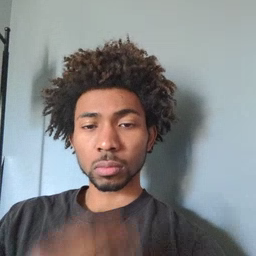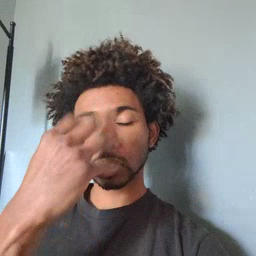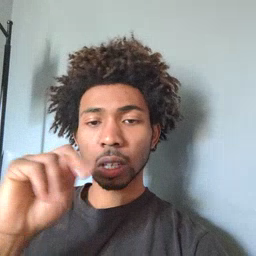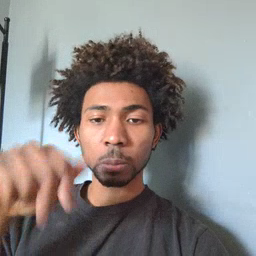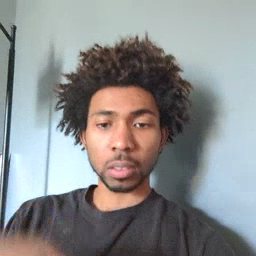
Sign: nap